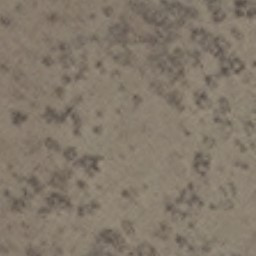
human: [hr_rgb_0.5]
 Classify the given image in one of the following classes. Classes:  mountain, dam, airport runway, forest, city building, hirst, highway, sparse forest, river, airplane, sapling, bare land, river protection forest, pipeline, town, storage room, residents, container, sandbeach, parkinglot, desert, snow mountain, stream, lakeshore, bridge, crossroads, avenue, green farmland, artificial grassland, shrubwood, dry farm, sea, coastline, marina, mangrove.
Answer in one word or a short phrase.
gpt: bare land